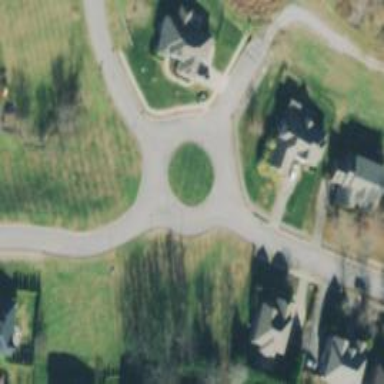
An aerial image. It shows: Asphalt road in residential area leading to roundabout.